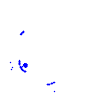
Particle: pion